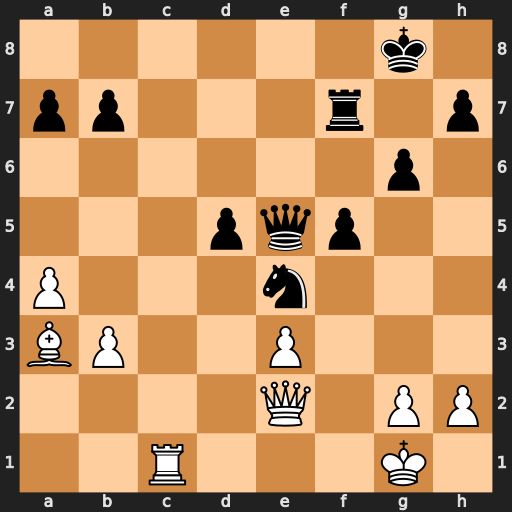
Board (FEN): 6k1/pp3r1p/6p1/3pqp2/P3n3/BP2P3/4Q1PP/2R3K1
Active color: w
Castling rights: -
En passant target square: -
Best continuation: Rc8+ Kg7 Bb2